Interaction volume radius: 5 \u00c5
Interaction volume height: 20 \u00c5
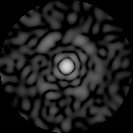
Disorder parameter: 0.8252